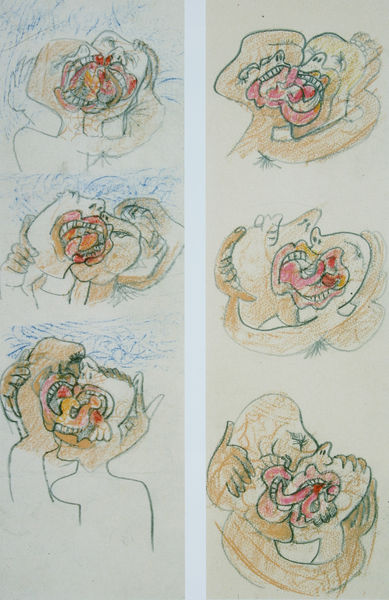
Titel: Bisous, Küsse
Künstler: Roberto Matta
Standort: Paris
Institution: Privatsammlung
Schlagwörter: blau, mann, weiß, menschen, braun, brust, busen, finger, frau, köpfe, mund, nase, schwarz, skizze, zeichnung, rot, beige, arme, augen, mensch, hände, paar, lippen, kuss, liebe, umarmung, abstrakt, münder, nasen, striche, umarmen, zähne, kiefer, zunge, zungen, umar,ung, zungenkuss